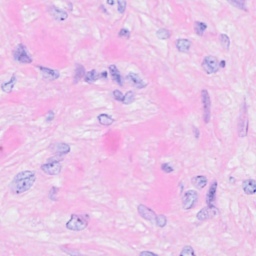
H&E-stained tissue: Breast